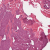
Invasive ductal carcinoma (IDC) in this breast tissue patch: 0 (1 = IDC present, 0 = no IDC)